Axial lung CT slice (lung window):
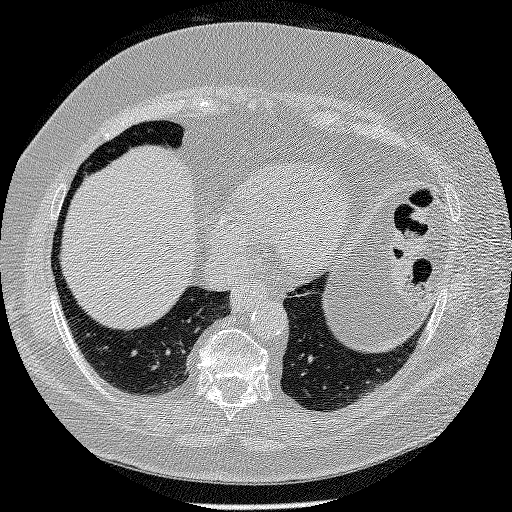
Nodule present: no